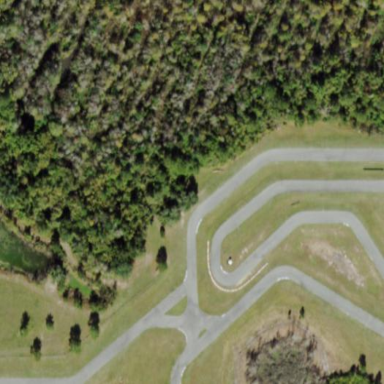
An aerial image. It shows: Motor sport raceway.